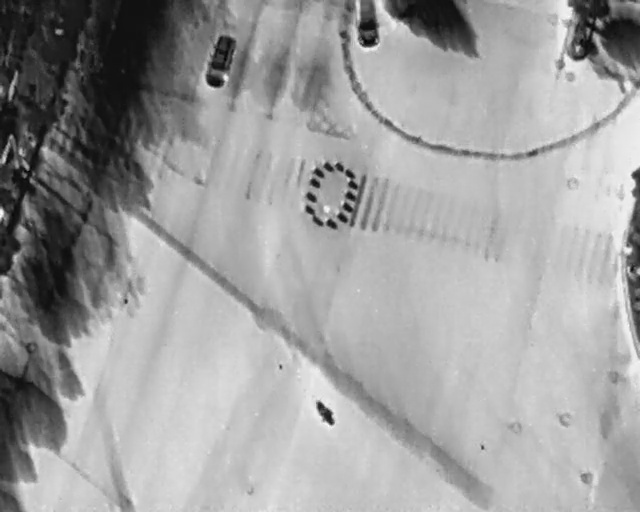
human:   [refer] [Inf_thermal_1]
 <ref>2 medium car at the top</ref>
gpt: <box>[[30, 9, 38, 13, 14], [53, 2, 61, 7, 2]]</box>

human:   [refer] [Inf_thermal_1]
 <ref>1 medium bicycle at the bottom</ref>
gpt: <box>[[48, 79, 53, 82, 150]]</box>